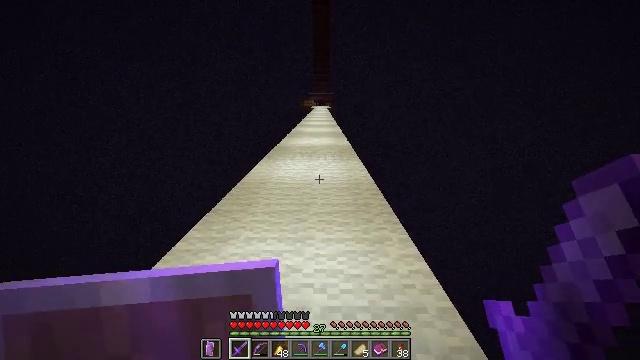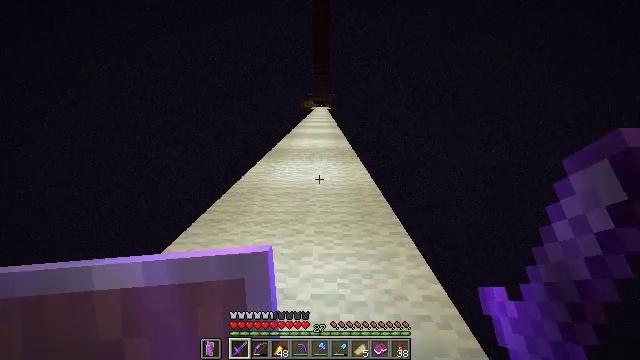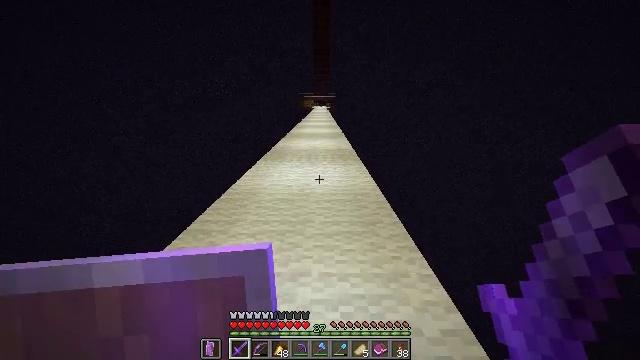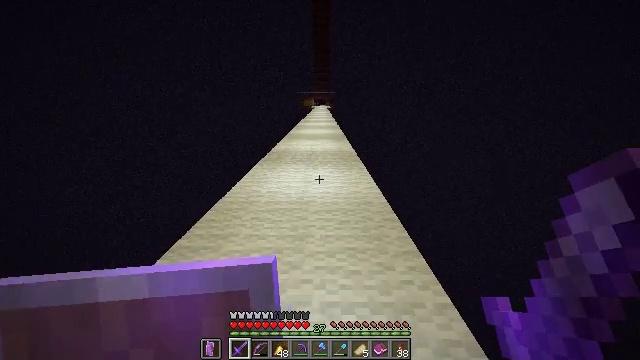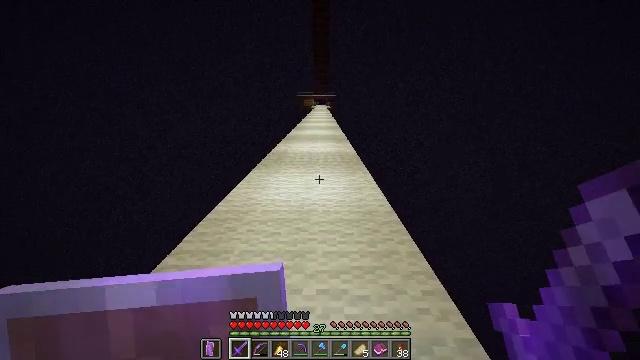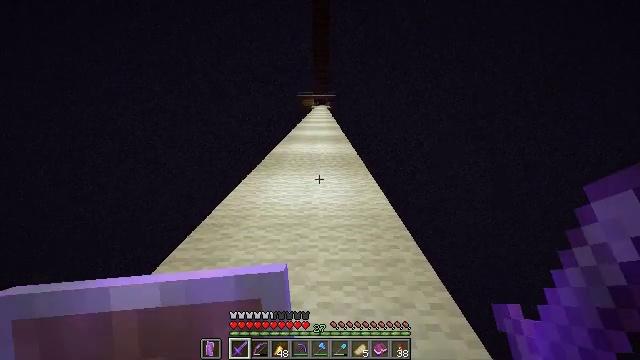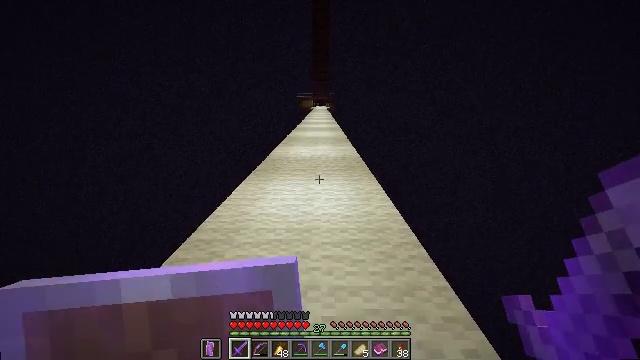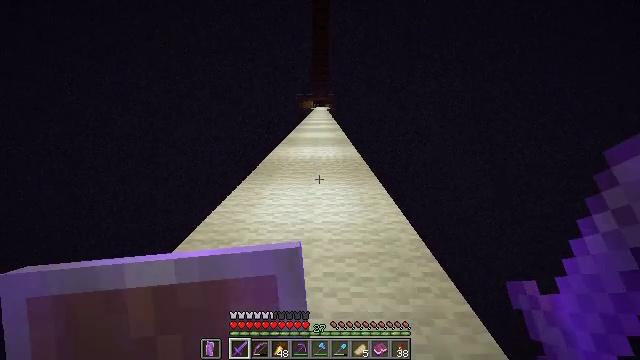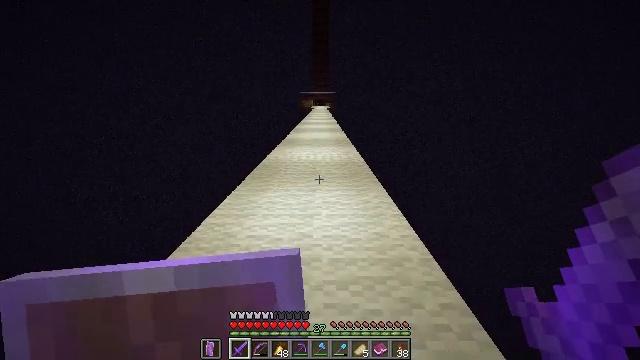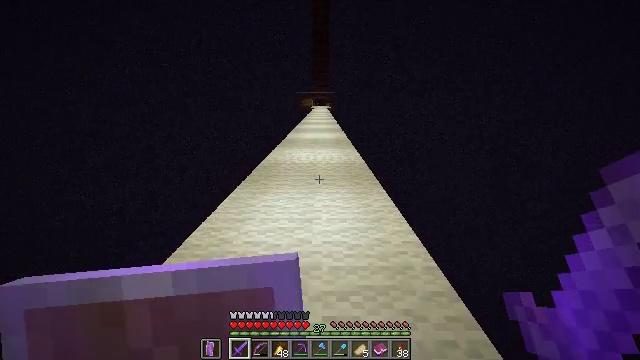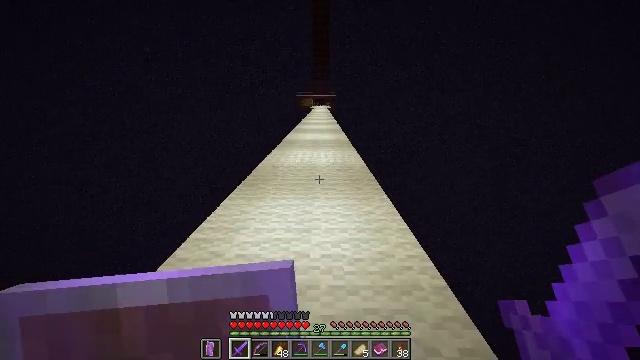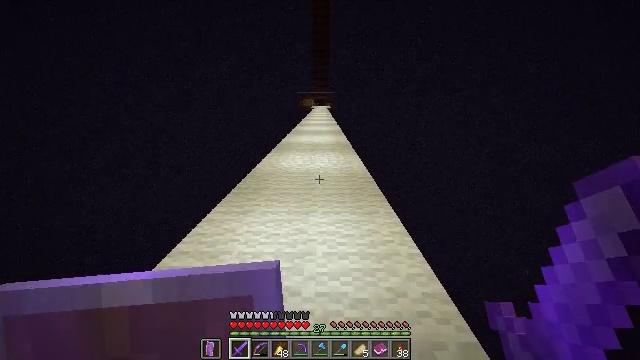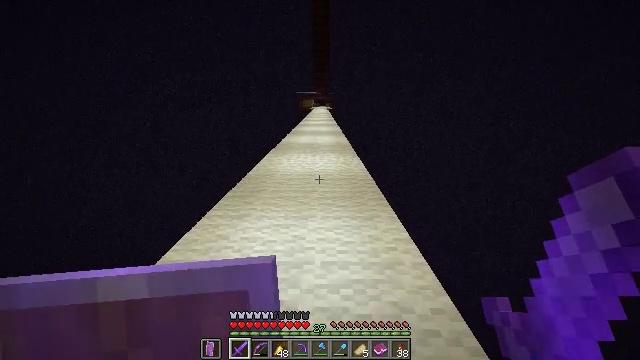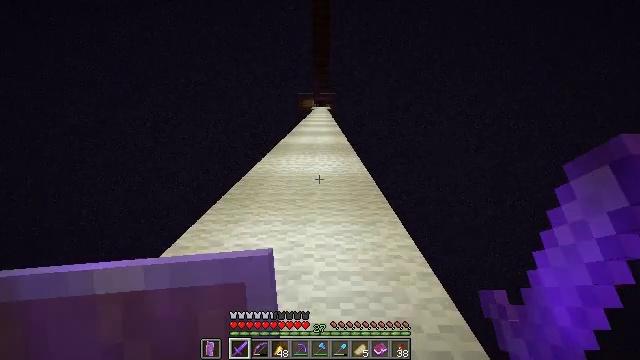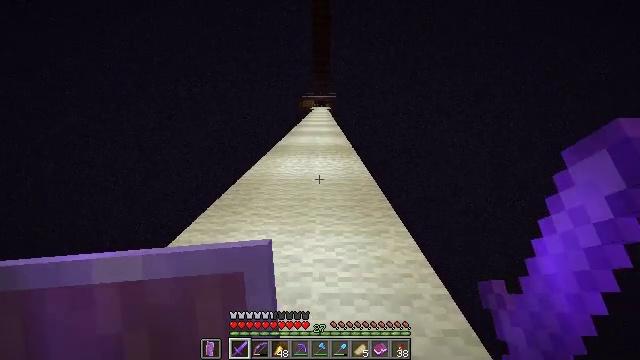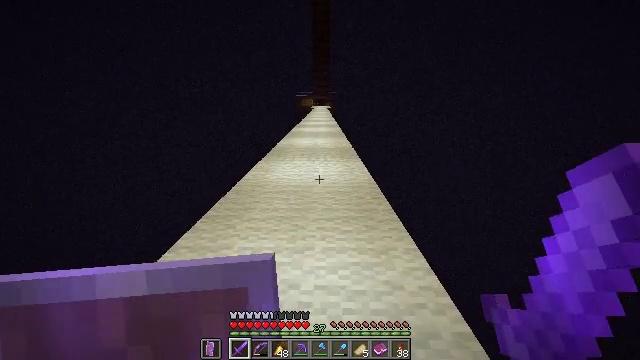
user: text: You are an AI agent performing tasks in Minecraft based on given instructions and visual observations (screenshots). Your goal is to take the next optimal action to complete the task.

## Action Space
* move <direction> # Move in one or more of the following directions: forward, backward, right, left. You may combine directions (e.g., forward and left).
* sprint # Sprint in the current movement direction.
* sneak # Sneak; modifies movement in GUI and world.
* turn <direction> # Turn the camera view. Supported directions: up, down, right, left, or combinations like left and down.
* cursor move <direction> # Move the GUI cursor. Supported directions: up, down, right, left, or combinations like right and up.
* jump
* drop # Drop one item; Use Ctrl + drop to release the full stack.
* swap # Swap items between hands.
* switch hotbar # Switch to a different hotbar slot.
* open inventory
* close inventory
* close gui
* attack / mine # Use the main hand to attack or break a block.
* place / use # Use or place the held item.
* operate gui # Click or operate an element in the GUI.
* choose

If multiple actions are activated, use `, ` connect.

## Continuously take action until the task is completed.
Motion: motion action
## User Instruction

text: Combat the enderman.
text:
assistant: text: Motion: move forward, sprint
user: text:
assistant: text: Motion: move forward, sprint
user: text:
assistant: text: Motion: move forward, sprint
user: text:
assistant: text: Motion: move forward, sprint
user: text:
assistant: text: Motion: move forward, sprint
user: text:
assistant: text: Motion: move forward, sprint
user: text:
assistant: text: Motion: move forward, sprint
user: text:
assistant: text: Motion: move forward, sprint
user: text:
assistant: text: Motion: move forward, sprint
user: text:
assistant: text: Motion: move forward, sprint
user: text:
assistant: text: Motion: move forward, sprint
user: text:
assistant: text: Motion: move forward, sprint
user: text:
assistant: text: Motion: move forward, sprint
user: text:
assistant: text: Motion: move forward, sprint
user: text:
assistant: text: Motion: move forward, sprint
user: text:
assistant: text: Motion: move forward, sprint
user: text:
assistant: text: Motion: move forward, sprint
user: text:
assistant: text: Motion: move forward, sprint
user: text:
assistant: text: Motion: move forward, sprint
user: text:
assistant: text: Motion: move forward, sprint
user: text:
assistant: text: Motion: move forward, sprint
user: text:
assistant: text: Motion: move forward, sprint
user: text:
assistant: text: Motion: move forward, sprint
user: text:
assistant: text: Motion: move forward, sprint
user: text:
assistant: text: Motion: move forward, sprint
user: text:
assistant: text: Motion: move forward, sprint
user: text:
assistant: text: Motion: move forward, sprint
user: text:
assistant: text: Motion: move forward, sprint
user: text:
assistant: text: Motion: move forward, sprint
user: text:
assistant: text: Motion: move forward, sprint